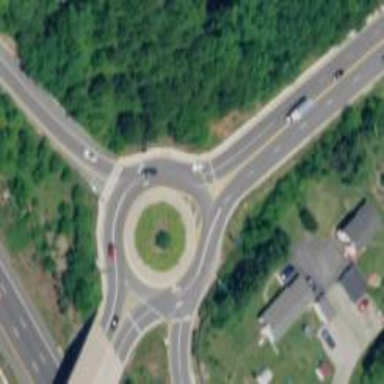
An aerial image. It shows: Secondary road made of asphalt leading to roundabout.